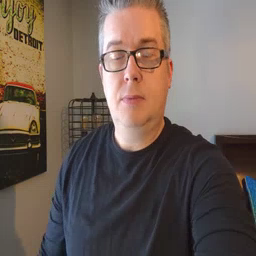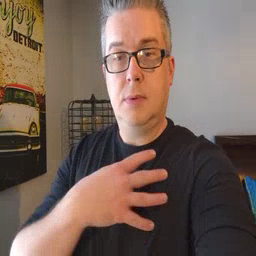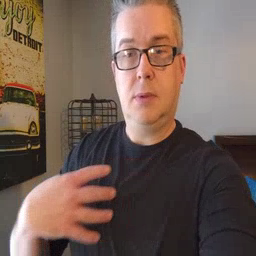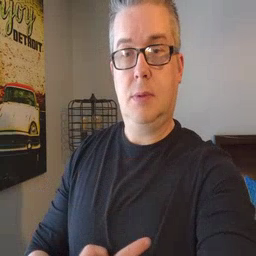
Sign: zebra